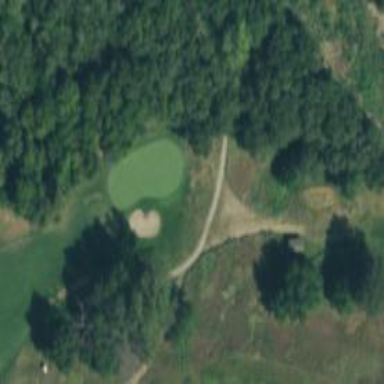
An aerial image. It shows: Path for both road and golf.